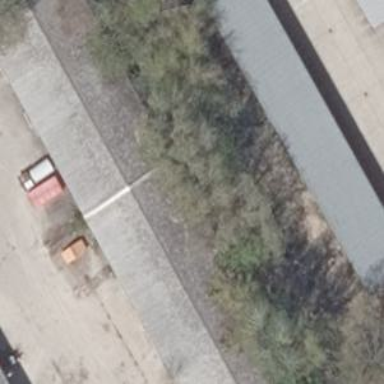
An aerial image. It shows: Garage building.